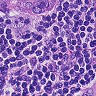
Metastatic tissue present: yes